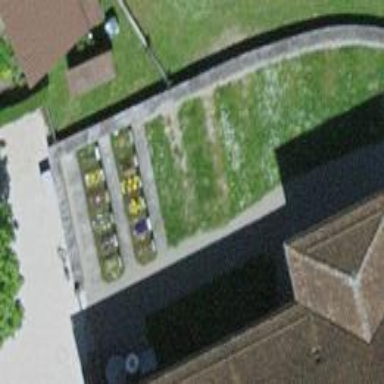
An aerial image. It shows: Cemetery.